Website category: auto
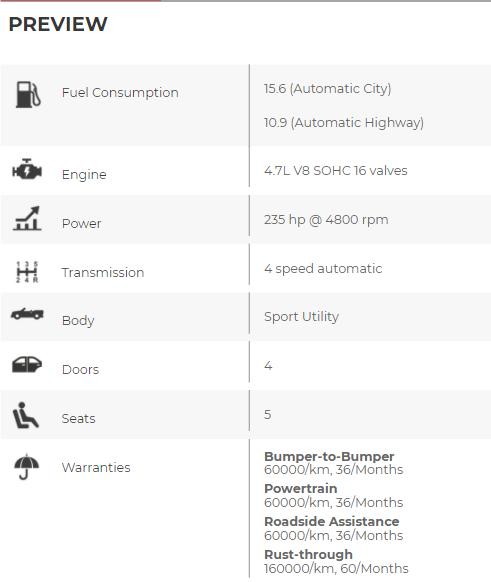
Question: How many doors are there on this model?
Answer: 4

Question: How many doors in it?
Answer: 4

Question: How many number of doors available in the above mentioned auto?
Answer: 4

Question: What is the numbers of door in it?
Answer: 4

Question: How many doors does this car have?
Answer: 4

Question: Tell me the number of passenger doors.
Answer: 4

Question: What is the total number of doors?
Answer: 4

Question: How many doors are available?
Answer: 4

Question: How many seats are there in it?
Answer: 5

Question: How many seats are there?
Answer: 5

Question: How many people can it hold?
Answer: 5

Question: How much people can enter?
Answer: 5

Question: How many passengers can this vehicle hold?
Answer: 5

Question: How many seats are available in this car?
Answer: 5

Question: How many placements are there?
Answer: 5

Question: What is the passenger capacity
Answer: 5

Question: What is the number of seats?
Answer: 5

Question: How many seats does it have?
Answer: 5

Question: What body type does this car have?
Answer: Sport Utility

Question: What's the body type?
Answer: Sport Utility

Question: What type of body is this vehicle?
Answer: Sport Utility

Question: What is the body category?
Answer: Sport Utility

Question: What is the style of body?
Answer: Sport Utility

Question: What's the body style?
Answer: Sport Utility

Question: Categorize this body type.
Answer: Sport Utility

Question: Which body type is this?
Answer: Sport Utility

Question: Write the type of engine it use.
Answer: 4.7L V8 SOHC 16 valves

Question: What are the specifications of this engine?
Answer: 4.7L V8 SOHC 16 valves

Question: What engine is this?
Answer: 4.7L V8 SOHC 16 valves

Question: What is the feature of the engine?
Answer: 4.7L V8 SOHC 16 valves

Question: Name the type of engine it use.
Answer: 4.7L V8 SOHC 16 valves

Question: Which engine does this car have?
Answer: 4.7L V8 SOHC 16 valves

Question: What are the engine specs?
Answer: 4.7L V8 SOHC 16 valves

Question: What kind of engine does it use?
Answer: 4.7L V8 SOHC 16 valves

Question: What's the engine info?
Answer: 4.7L V8 SOHC 16 valves

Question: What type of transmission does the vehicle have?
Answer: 4 speed automatic

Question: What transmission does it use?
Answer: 4 speed automatic

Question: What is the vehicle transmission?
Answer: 4 speed automatic

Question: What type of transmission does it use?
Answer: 4 speed automatic

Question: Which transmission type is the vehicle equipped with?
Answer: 4 speed automatic

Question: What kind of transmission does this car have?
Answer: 4 speed automatic

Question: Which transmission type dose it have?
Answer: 4 speed automatic

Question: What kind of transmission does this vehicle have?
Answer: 4 speed automatic

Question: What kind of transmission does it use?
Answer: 4 speed automatic

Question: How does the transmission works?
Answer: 4 speed automatic

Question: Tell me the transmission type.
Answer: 4 speed automatic

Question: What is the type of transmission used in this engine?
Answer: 4 speed automatic

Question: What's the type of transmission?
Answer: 4 speed automatic

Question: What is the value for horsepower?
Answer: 235 hp @ 4800 rpm

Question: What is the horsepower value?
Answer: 235 hp @ 4800 rpm

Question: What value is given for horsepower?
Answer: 235 hp @ 4800 rpm

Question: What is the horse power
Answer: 235 hp @ 4800 rpm

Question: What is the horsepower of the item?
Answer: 235 hp @ 4800 rpm

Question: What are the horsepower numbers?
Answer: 235 hp @ 4800 rpm

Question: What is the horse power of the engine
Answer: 235 hp @ 4800 rpm

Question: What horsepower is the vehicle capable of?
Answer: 235 hp @ 4800 rpm

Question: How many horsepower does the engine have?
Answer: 235 hp @ 4800 rpm

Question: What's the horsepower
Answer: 235 hp @ 4800 rpm

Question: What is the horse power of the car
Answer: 235 hp @ 4800 rpm

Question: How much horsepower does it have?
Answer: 235 hp @ 4800 rpm

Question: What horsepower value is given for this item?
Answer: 235 hp @ 4800 rpm

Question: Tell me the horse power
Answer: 235 hp @ 4800 rpm

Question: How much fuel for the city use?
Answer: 15.6 (Automatic City)

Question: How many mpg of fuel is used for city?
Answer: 15.6 (Automatic City)